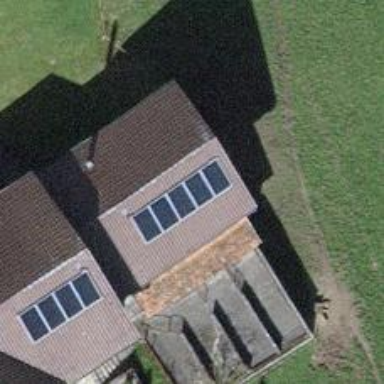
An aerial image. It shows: Solar power generator using photovoltaic panels.